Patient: sex M, age 60
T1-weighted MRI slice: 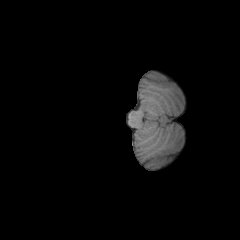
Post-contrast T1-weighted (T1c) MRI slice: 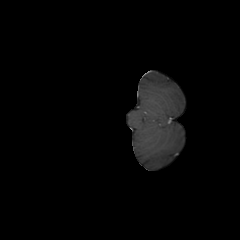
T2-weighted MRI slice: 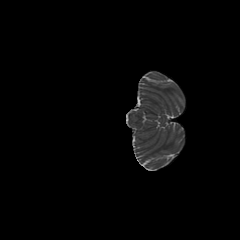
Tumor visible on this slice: no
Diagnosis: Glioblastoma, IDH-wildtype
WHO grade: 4